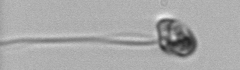
Label: flagellate_morphotype1